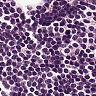
Metastatic tissue present: no